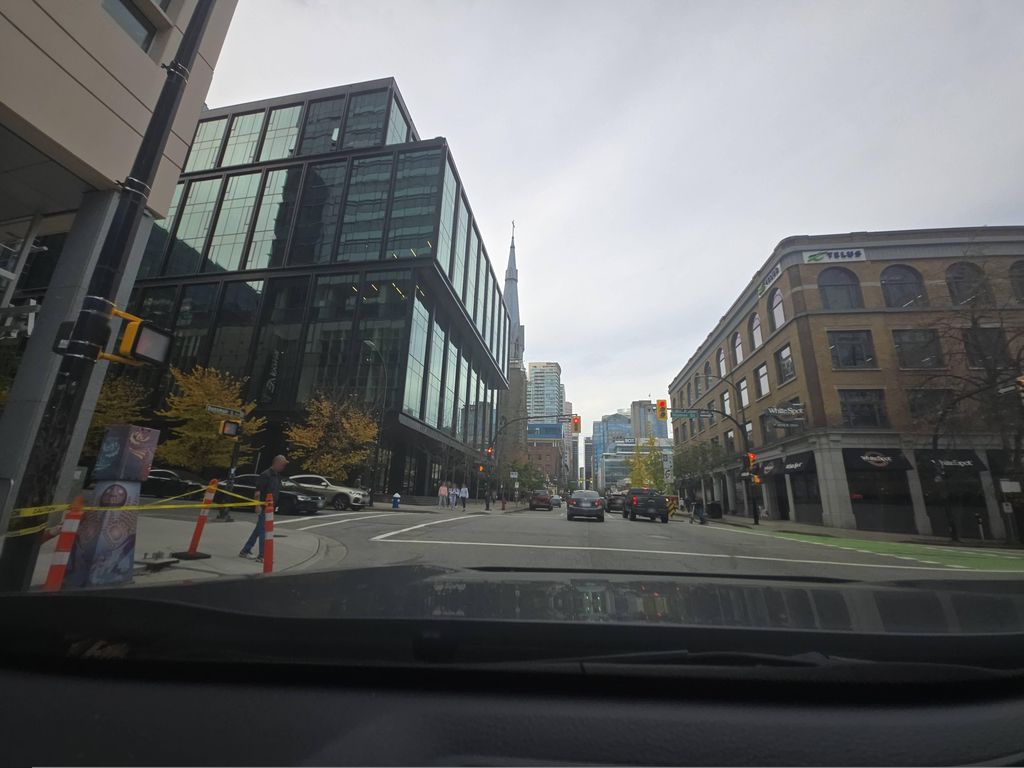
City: vancouver